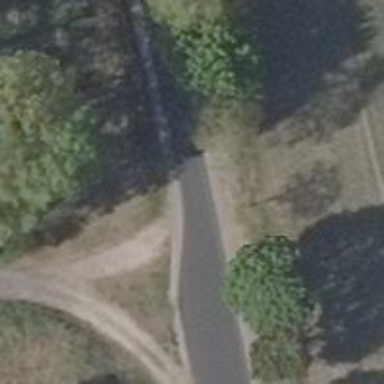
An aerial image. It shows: Footway.